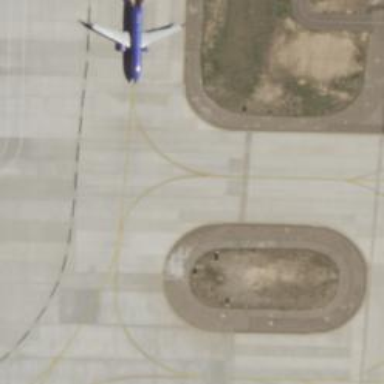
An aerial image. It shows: View of taxiway at the airport.